Aerial crown-view tile of a tropical tree (Barro Colorado Island, Panama), acquired 20240918:
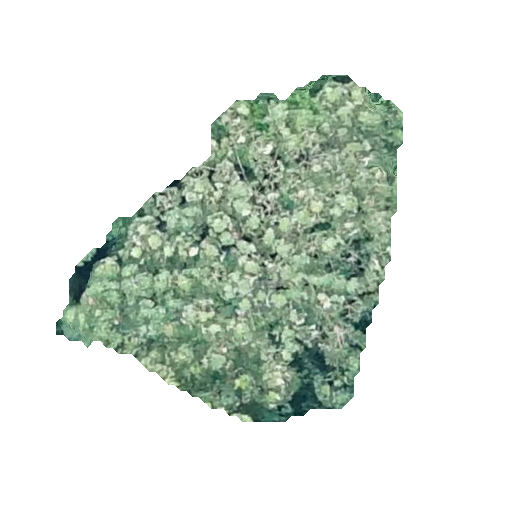
Species: Cecropia insignis
GBIF accepted scientific name: Cecropia insignis
Crown area: 119.731 m²